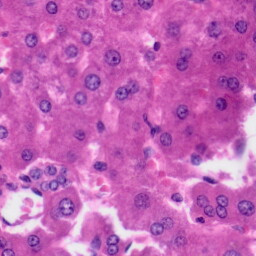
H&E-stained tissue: Liver